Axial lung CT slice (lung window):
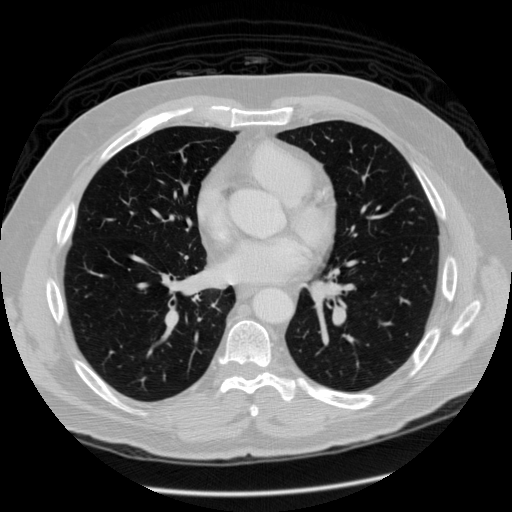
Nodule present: no